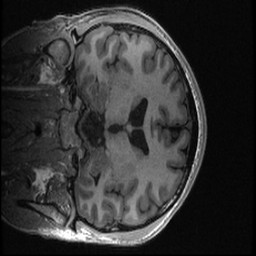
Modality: T1w
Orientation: coronal
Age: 24
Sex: male